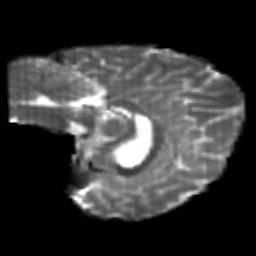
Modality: T2w
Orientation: sagittal
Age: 22
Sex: female
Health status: healthy
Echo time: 0.074 s